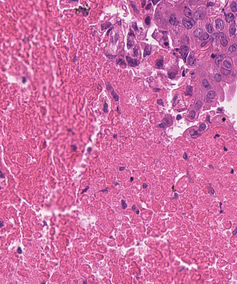
Tumor epithelial tissue: yes
Tumor-associated stroma tissue: no
Normal tissue: no